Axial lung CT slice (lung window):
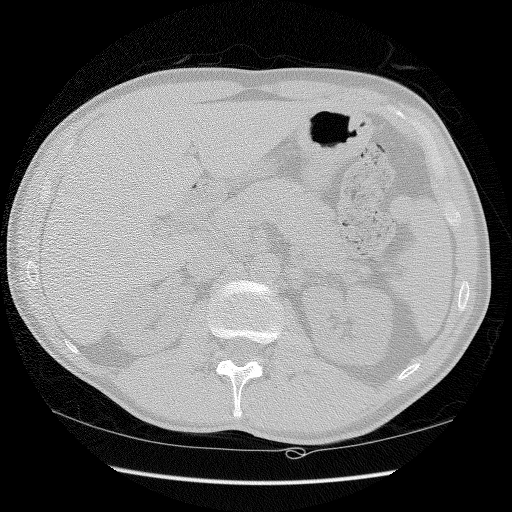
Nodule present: no